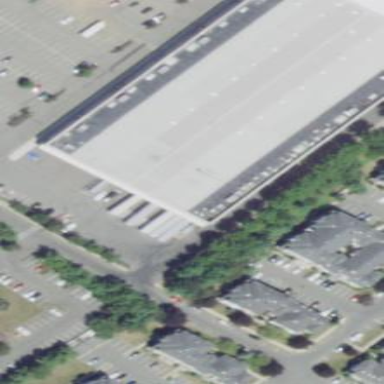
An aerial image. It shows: Wholesale shop building.